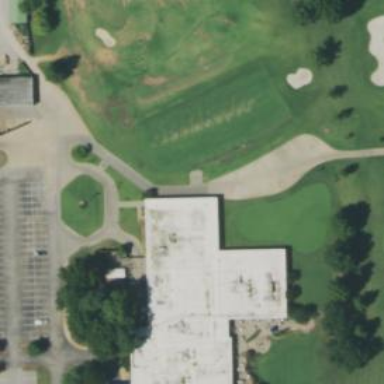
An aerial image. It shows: Path used for both walking and golf.